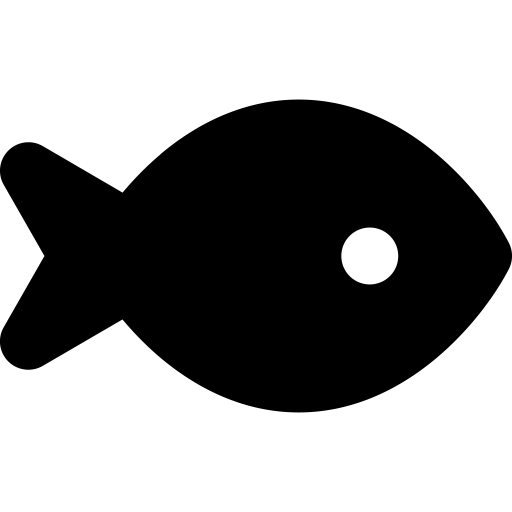
Tags: icon, FontAwesome, fa-icon, solid, fish